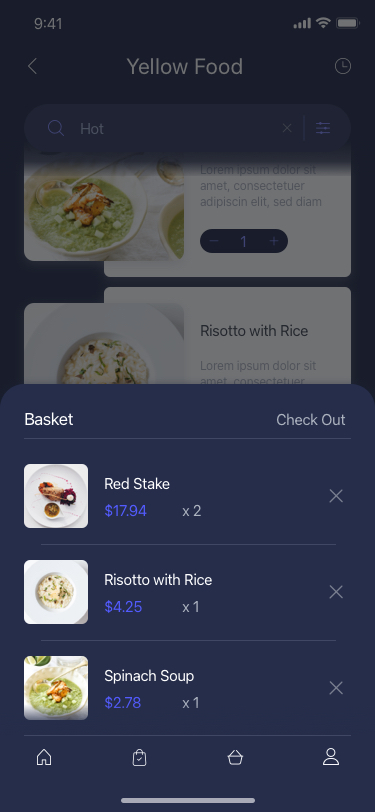
Text in this UI design:
Buy
$2.25
Mint Paste
Lorem ipsum dolor sit amet, consectetuer adipiscin elit, sed diam nonummy nibh euismod
Risotto with Rice
Lorem ipsum dolor sit amet, consectetuer adipiscin elit, sed diam nonummy nibh euismod
Spinach Soup
Lorem ipsum dolor sit amet, consectetuer adipiscin elit, sed diam nonummy nibh euismod
Yellow Food
Spinach Soup
$2.78
x 1
Risotto with Rice
$4.25
x 1
Red Stake
$17.94
x 2
Basket
Check Out